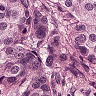
Metastatic tissue present: yes